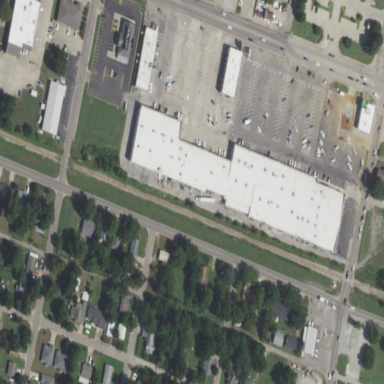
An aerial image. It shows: Retail building.